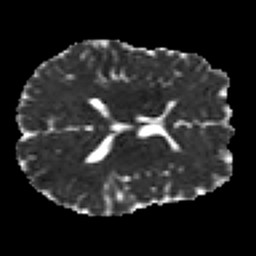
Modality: MD
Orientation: axial
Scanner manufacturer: siemens
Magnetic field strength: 3 T
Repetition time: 7.8 s
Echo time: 0.09 s